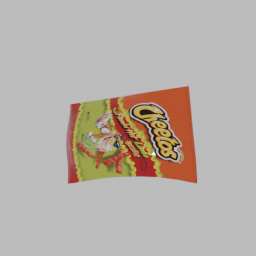
Label: nature